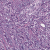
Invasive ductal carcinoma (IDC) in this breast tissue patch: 1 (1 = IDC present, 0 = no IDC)